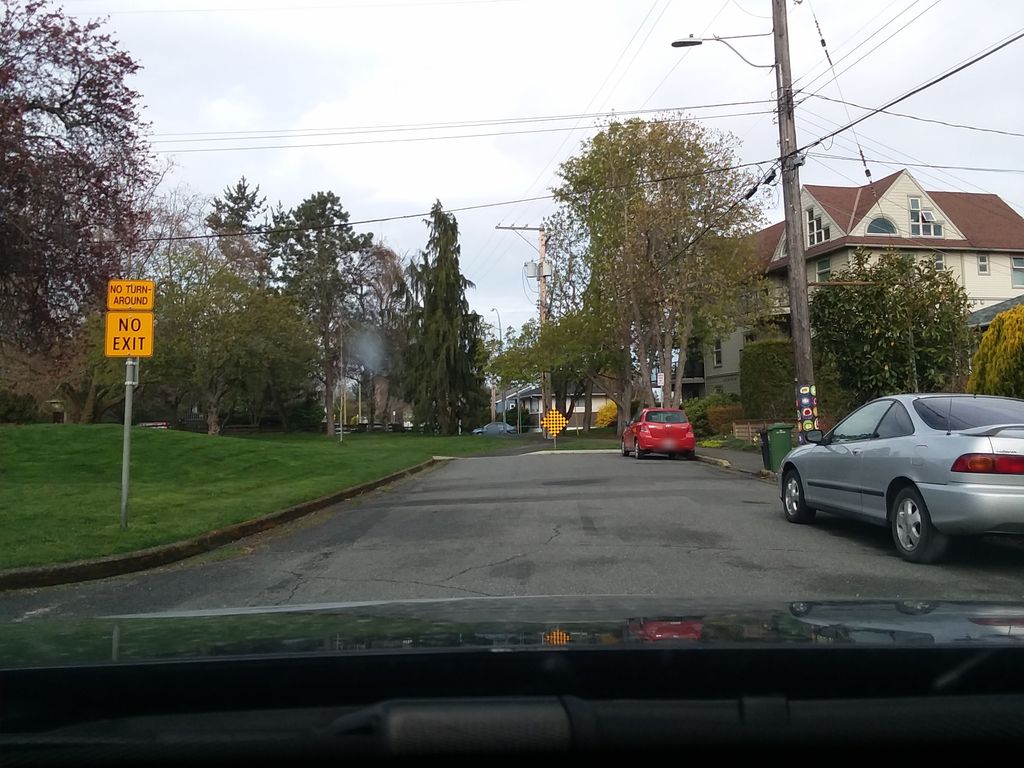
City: victoria